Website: walmart
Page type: account-selection
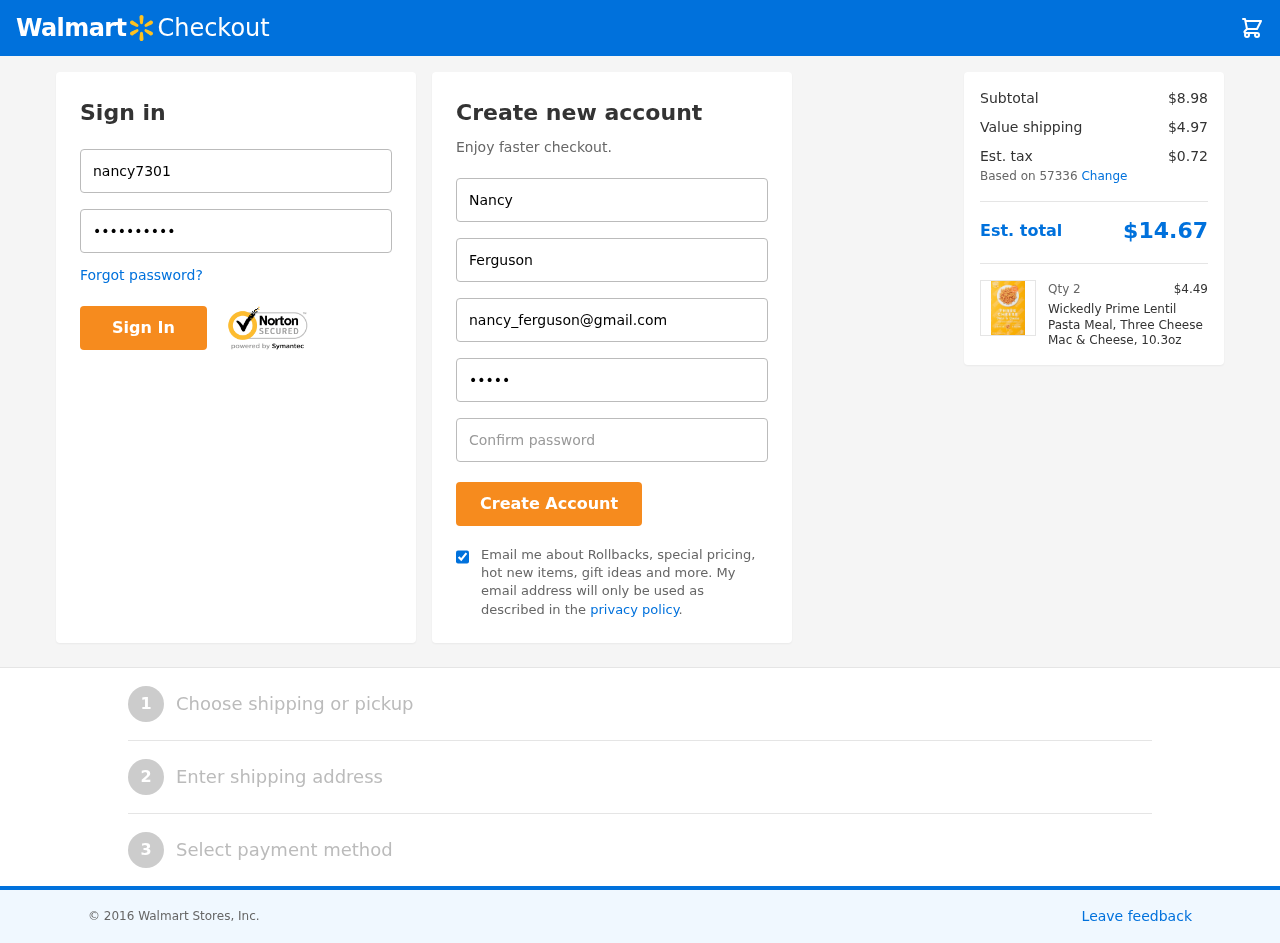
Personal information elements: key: PII_EMAIL
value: nancy_ferguson@gmail.com
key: PII_FIRSTNAME
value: Nancy
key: PII_LASTNAME
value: Ferguson
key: PII_LOGIN_USERNAME
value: nancy7301
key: PII_POSTCODE
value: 57336
Product elements: key: PRODUCT1_NAME
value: Wickedly Prime Lentil Pasta Meal, Three Cheese Mac & Cheese, 10.3oz
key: PRODUCT1_PRICE
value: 4.49
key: PRODUCT1_QUANTITY
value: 2
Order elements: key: ORDER_SUBTOTAL
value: $8.98
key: ORDER_SHIPPING_COST
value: $4.97
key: ORDER_TAX
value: $0.72
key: ORDER_TOTAL
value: $14.67